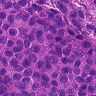
Metastatic tissue present: yes